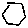
Label: hexagon